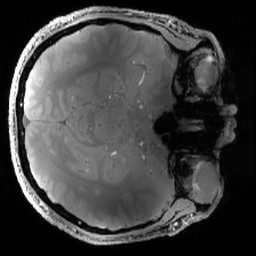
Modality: PDw
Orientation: axial
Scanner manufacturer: siemens
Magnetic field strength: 6.98 T
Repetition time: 2.02 s
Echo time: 0.00308 s